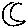
Label: moon